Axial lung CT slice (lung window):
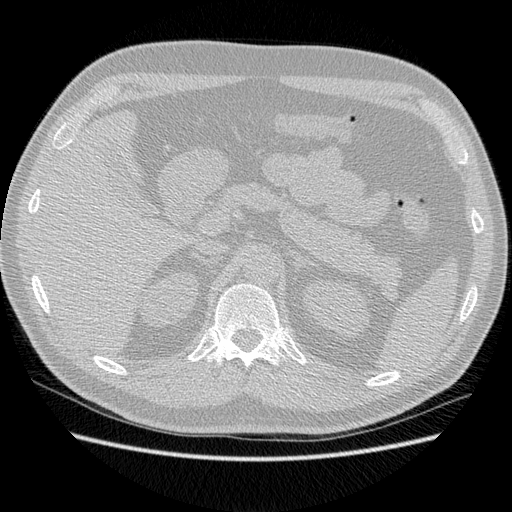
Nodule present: no